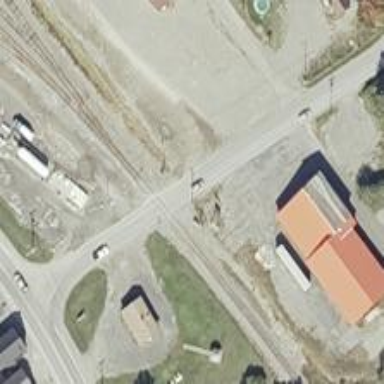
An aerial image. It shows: Railway level crossing.